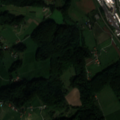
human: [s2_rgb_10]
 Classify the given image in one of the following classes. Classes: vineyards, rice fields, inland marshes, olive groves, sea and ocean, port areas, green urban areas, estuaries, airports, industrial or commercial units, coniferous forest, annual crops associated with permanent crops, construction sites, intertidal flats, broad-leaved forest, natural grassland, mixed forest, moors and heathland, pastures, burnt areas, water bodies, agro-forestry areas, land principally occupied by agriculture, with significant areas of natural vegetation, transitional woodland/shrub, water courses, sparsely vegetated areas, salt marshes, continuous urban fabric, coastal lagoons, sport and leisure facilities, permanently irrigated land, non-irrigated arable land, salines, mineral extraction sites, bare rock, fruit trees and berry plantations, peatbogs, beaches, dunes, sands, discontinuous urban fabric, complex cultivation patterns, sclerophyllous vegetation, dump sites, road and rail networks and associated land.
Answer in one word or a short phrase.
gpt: road and rail networks and associated land, vineyards, pastures, complex cultivation patterns, broad-leaved forest